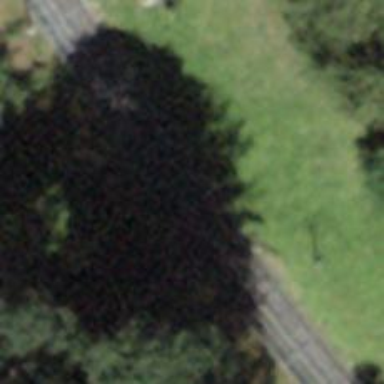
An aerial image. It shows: Funicular railway.